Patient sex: F
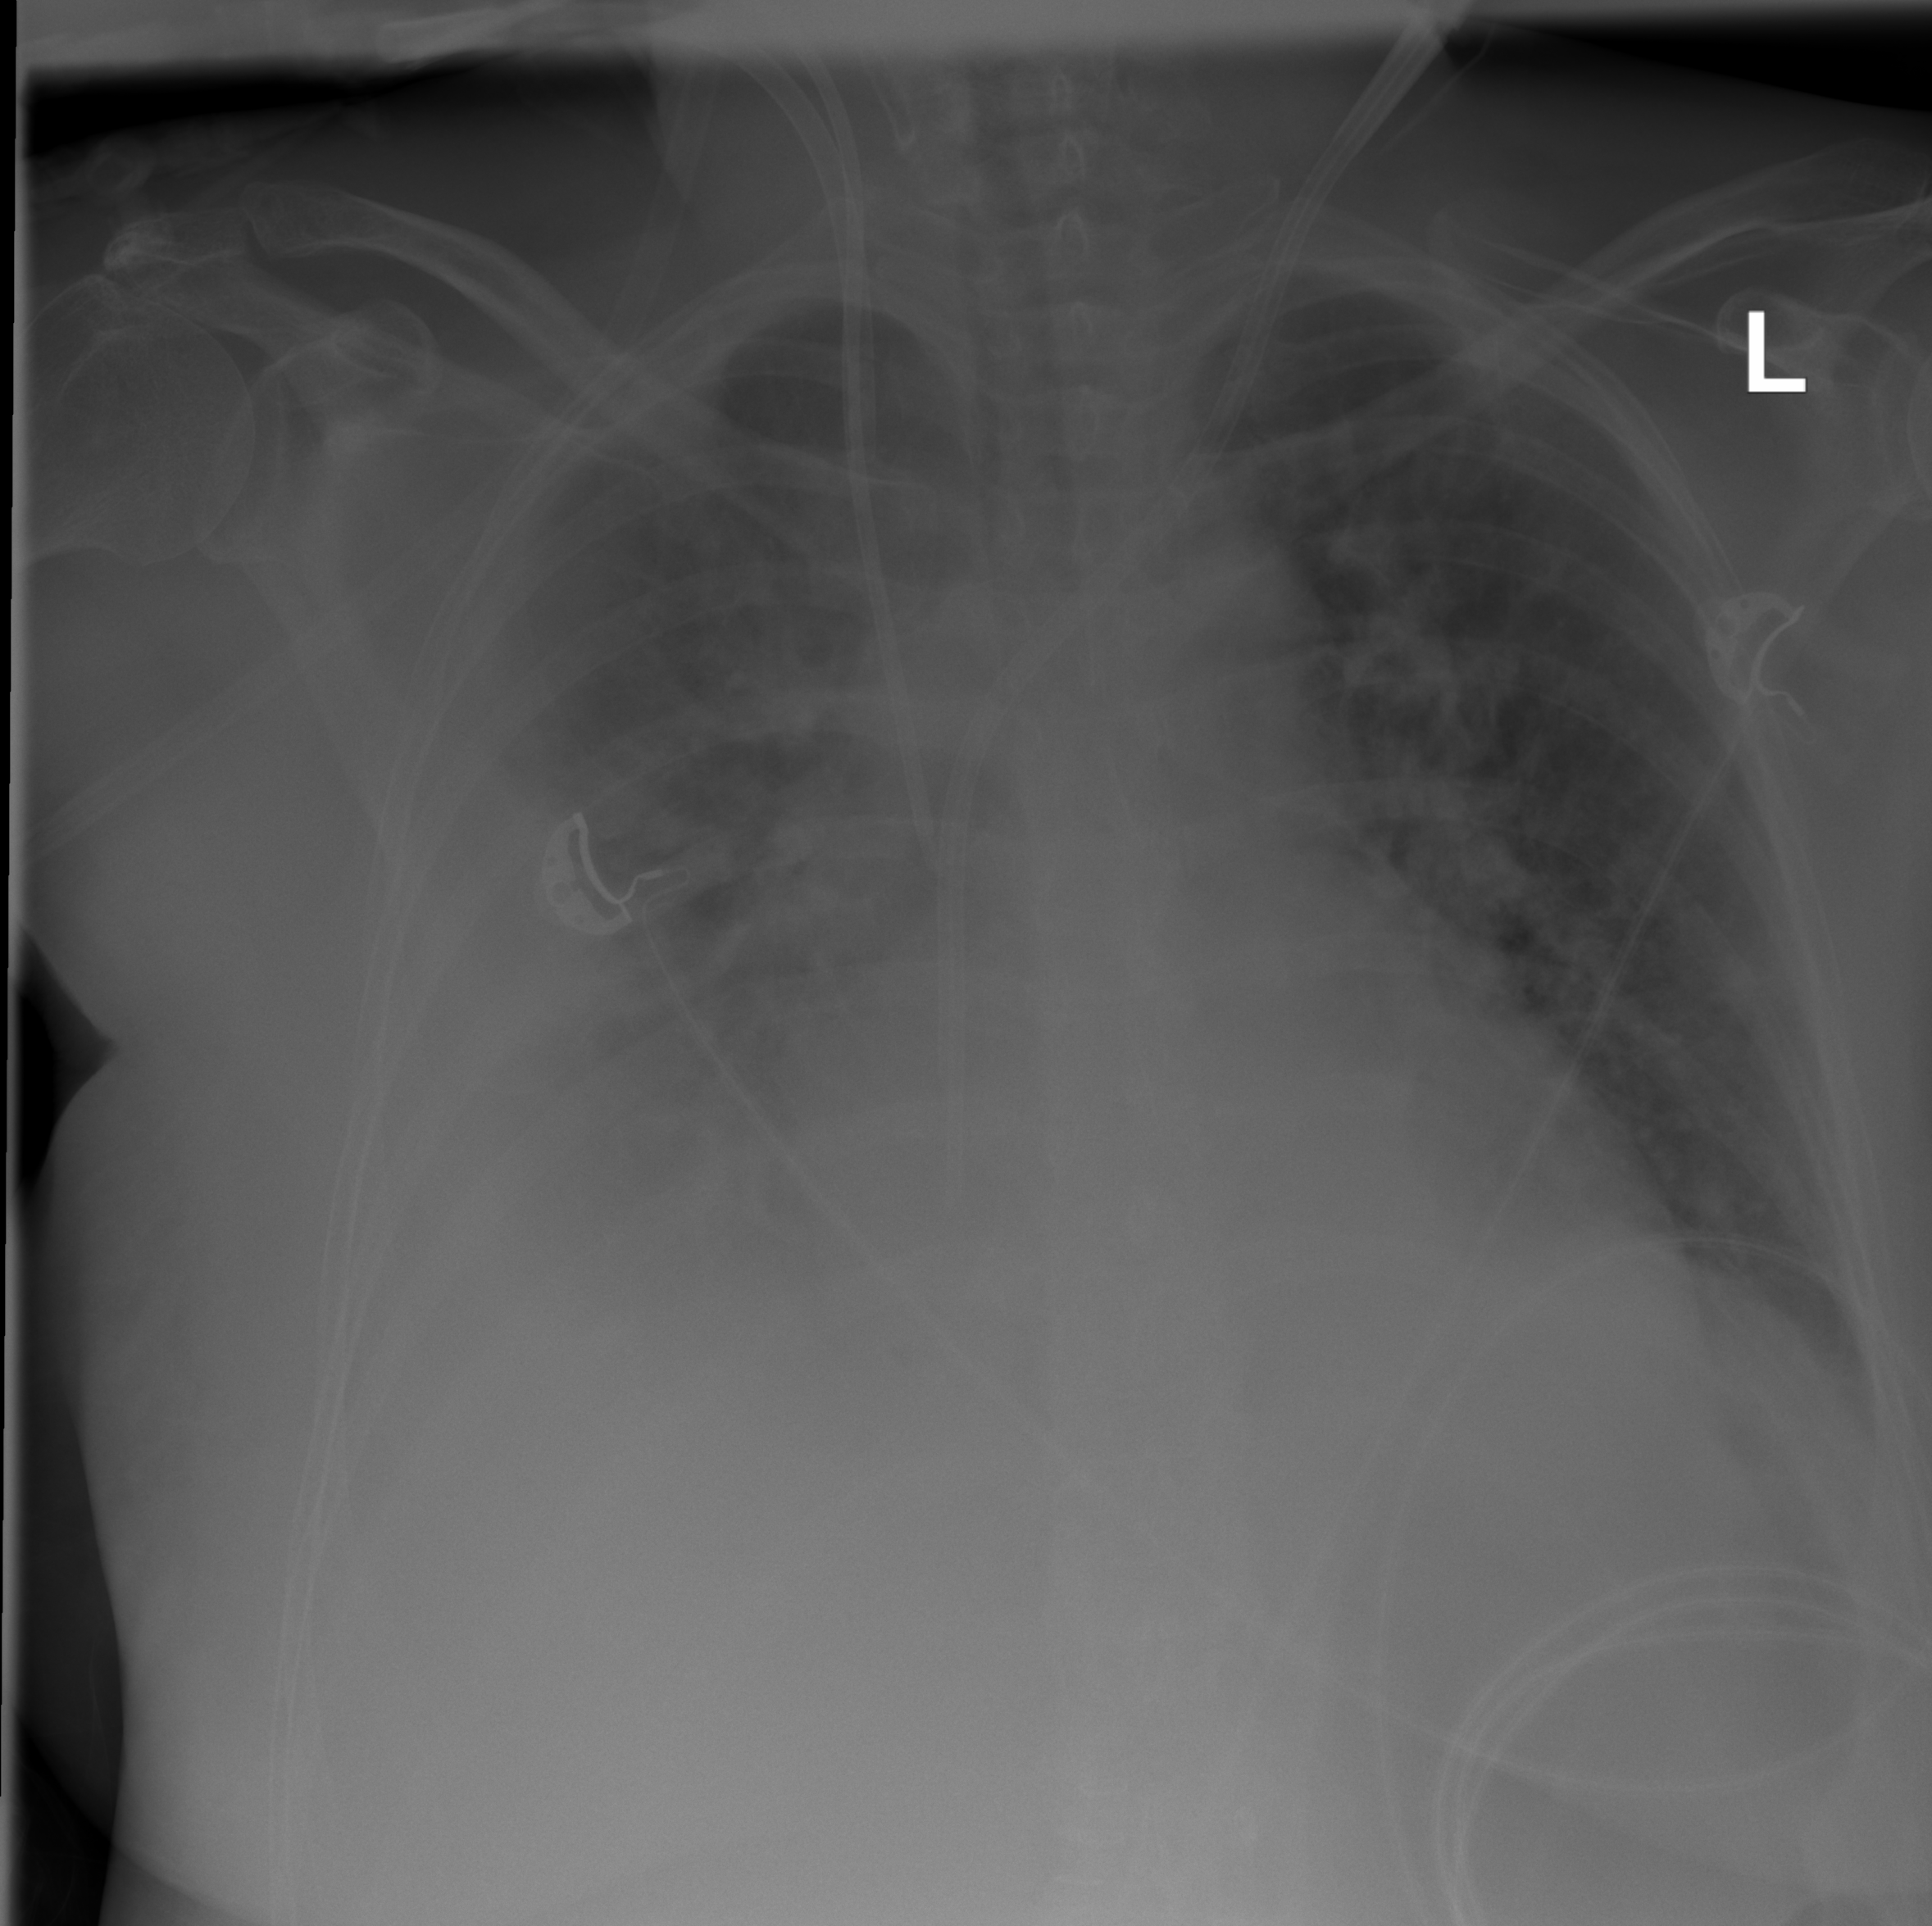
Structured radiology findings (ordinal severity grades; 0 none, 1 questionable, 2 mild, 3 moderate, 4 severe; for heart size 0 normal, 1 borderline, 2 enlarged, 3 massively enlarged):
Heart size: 2
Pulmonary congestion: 2
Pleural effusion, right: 3
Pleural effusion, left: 0
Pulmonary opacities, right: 3
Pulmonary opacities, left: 1
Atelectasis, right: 2
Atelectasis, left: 0